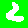
Digit: 2